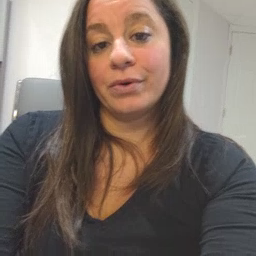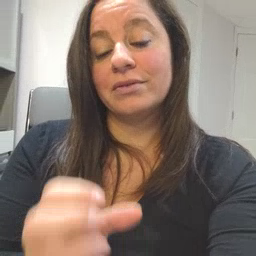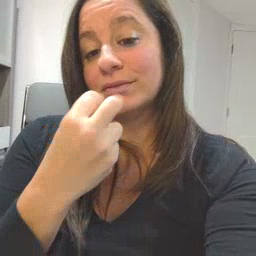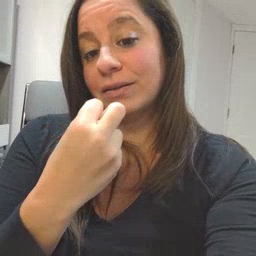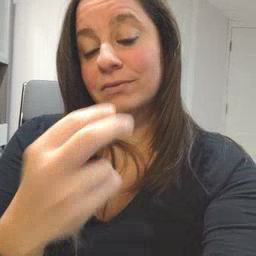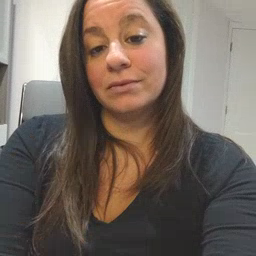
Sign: snack